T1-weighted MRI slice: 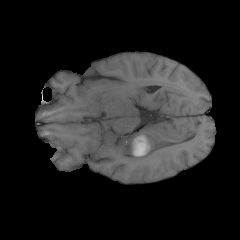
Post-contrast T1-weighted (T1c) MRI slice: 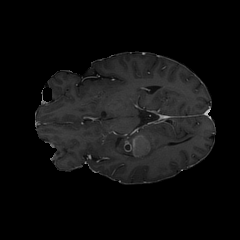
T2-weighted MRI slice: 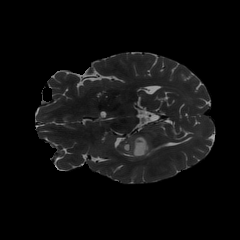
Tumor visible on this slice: yes